Lunar surface albedo tile
Center latitude: -40.658
Center longitude: 23.626
Resolution (meters per pixel, mean): 126.11
Tile area (km^2): 15841.9
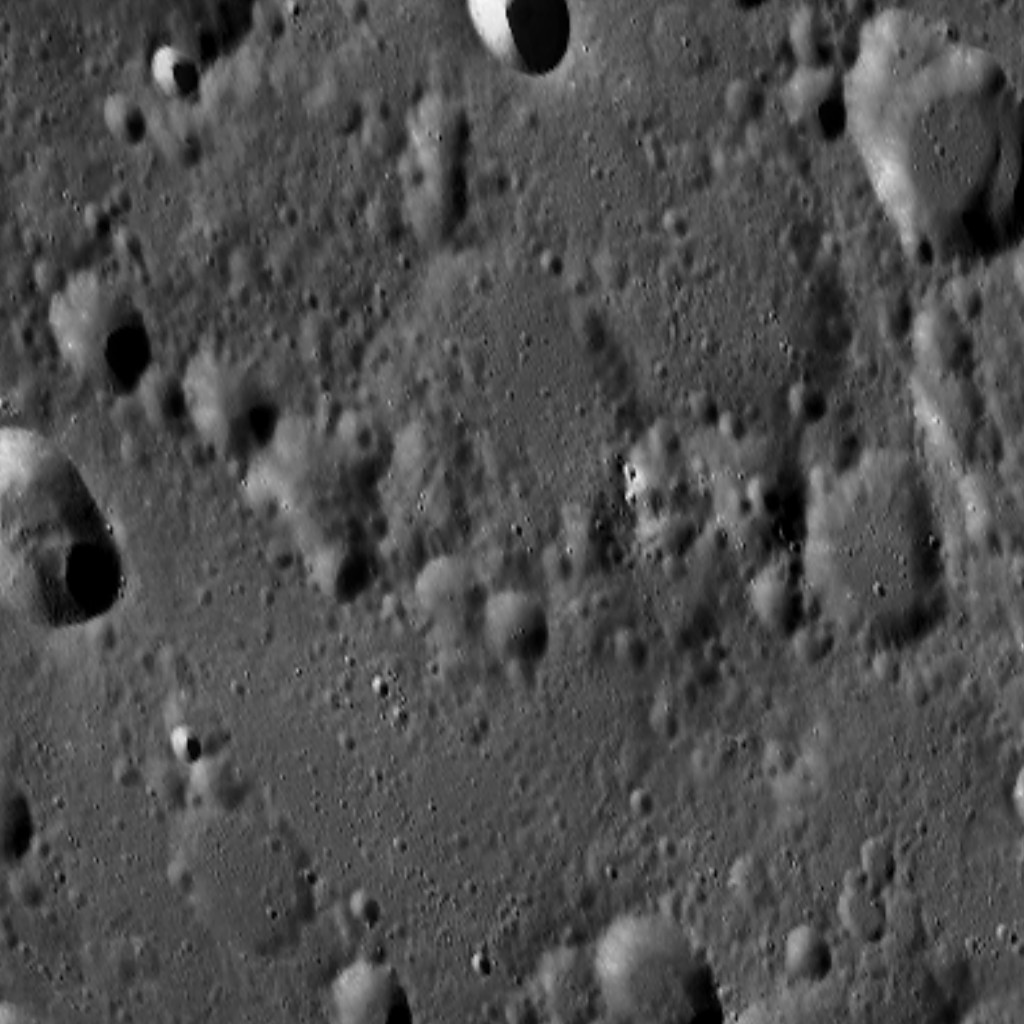